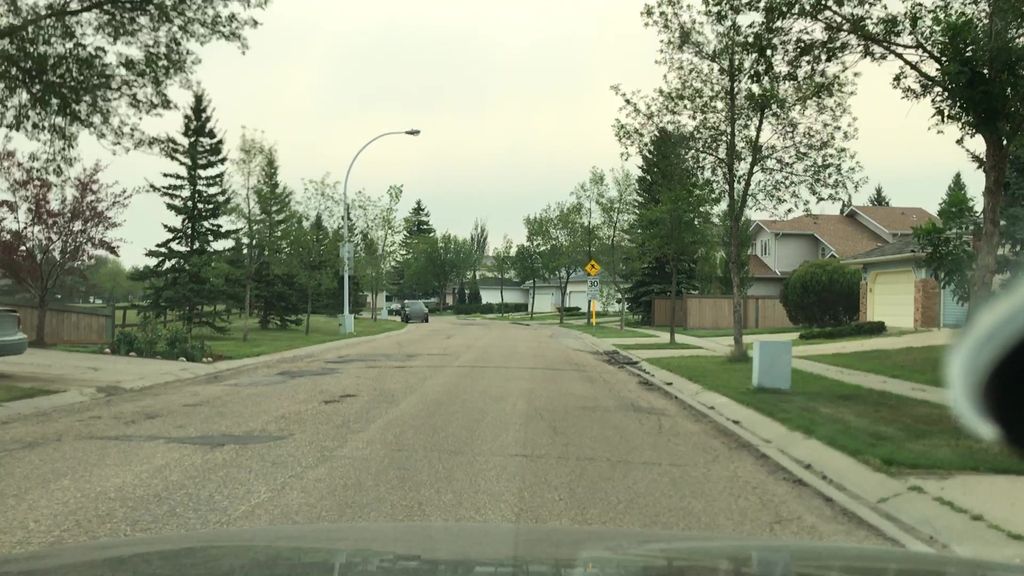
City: edmonton